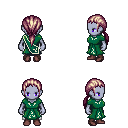
a pixel art fantasy rpg character, female body template, dark elf, purple skin, sash dress, white pants, white blonde ponytail hairstyle, maroon shoes, four views (front, back, left, right), 2x2 character sprite sheet, small pixel art, hard edges, no anti-aliasing